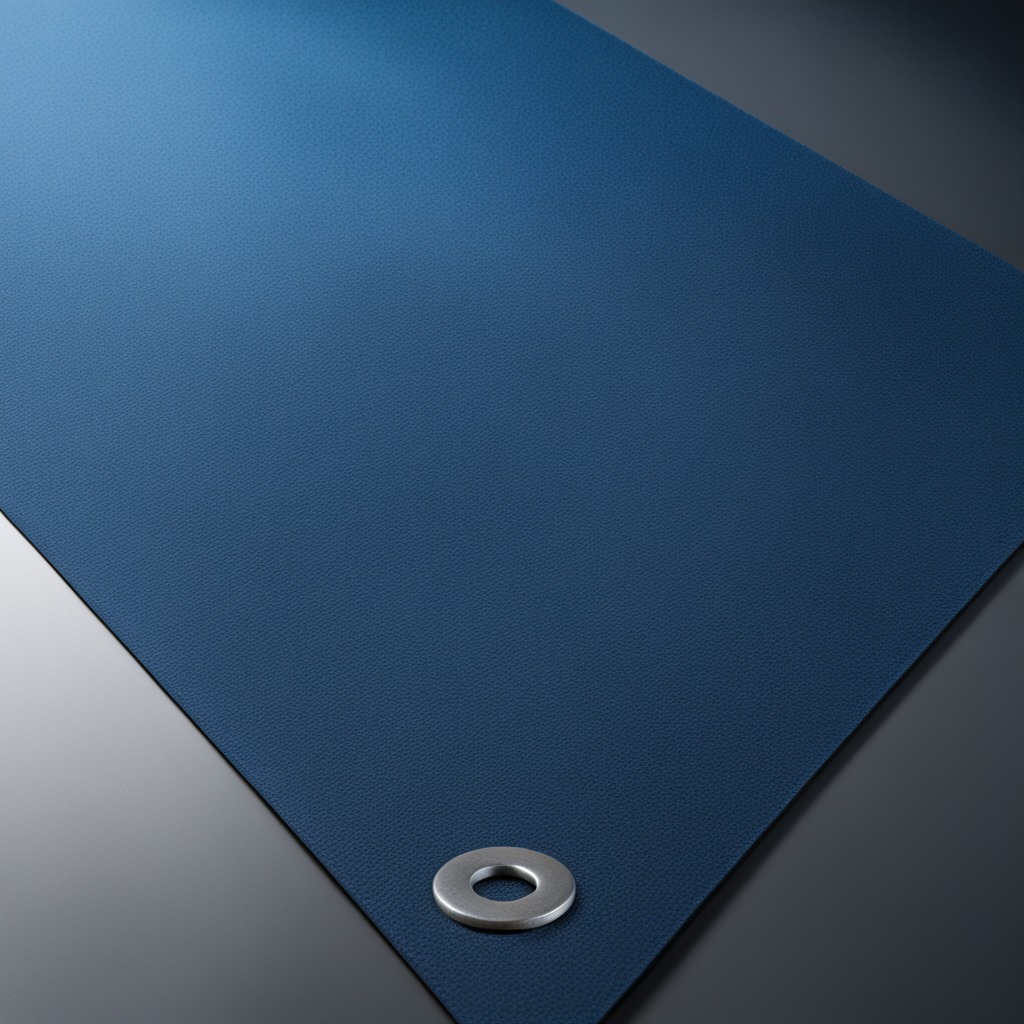
A flat metal washer lies on the granite tabletop beneath the blue rubber mat.